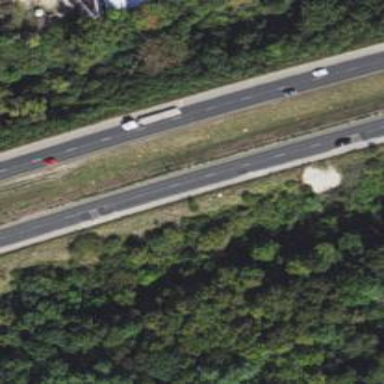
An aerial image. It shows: View of motorway.